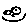
Label: smiley face